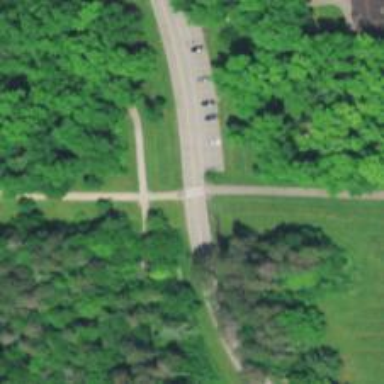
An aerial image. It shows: Footway along the road.